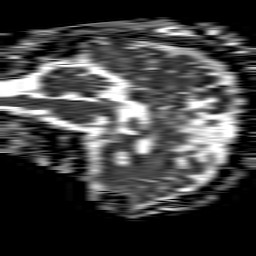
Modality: ADC
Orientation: sagittal
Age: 51
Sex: male
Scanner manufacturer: philips
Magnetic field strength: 1.5 T
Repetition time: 4.6 s
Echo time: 0.08941 s